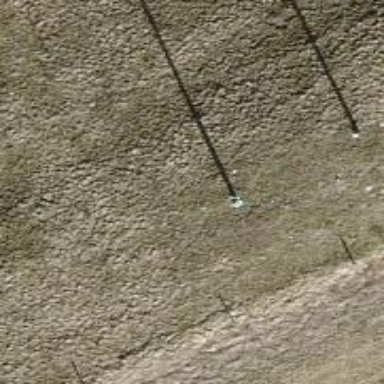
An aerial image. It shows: Power pole.